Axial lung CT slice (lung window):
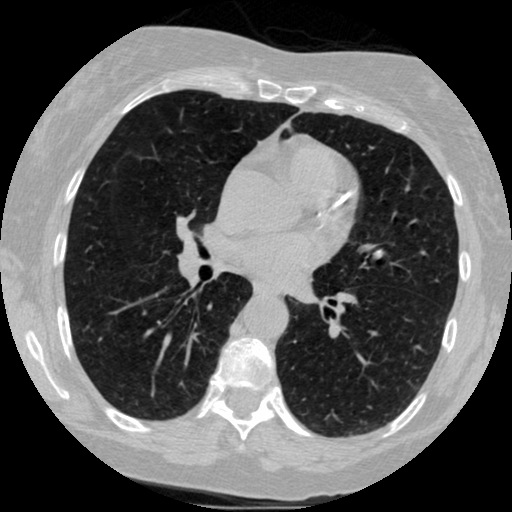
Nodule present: no